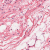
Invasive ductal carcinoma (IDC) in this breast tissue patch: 0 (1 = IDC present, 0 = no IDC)